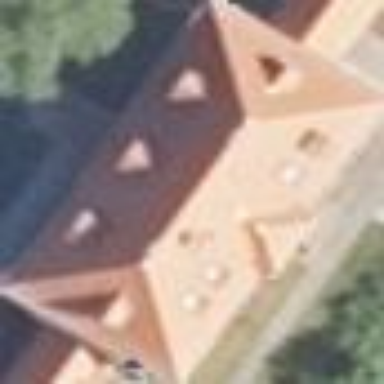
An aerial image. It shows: Hipped red residential building.